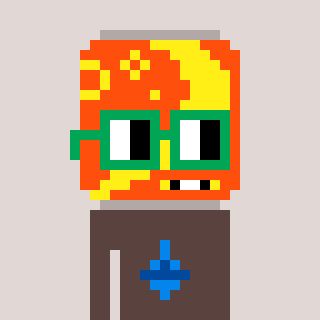
a pixel art character with square green glasses, a pop-shaped head and a darkbrown-colored body on a warm background